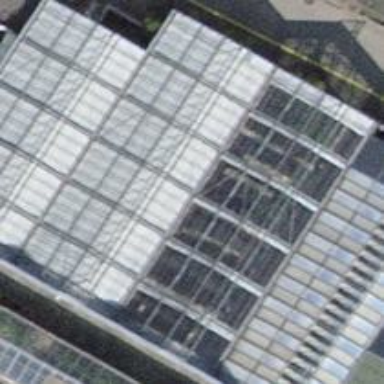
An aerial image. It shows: Greenhouse used for horticulture.